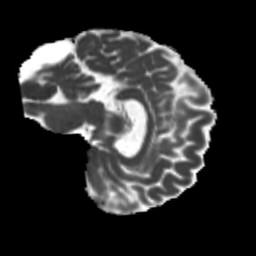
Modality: MD
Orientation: sagittal
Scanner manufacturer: siemens
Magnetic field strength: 3 T
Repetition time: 4 s
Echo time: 0.0594 s